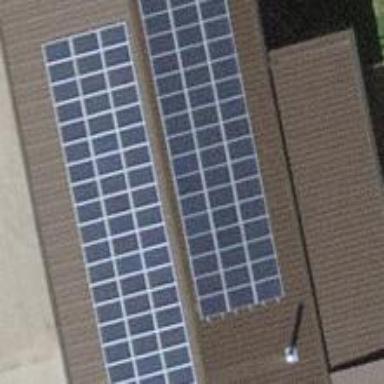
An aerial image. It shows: Solar power generator using photovoltaic panels.